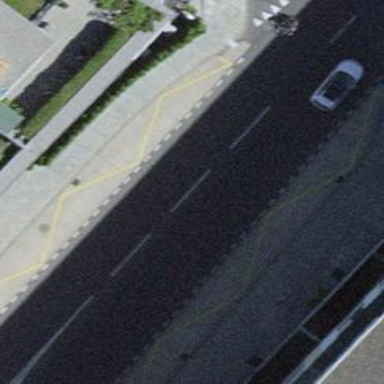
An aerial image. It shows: Bus stop with designated public transport stop position.